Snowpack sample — Buffalo Mountain, Silverthorne, Colorado, USA (2/22/26, 2:02 PM MST)
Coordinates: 39.622, -106.113
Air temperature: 33 °F
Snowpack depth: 63 cm
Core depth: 40 cm
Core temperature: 26.6 °F
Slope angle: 11°, slope face: 116°
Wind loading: low
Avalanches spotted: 0
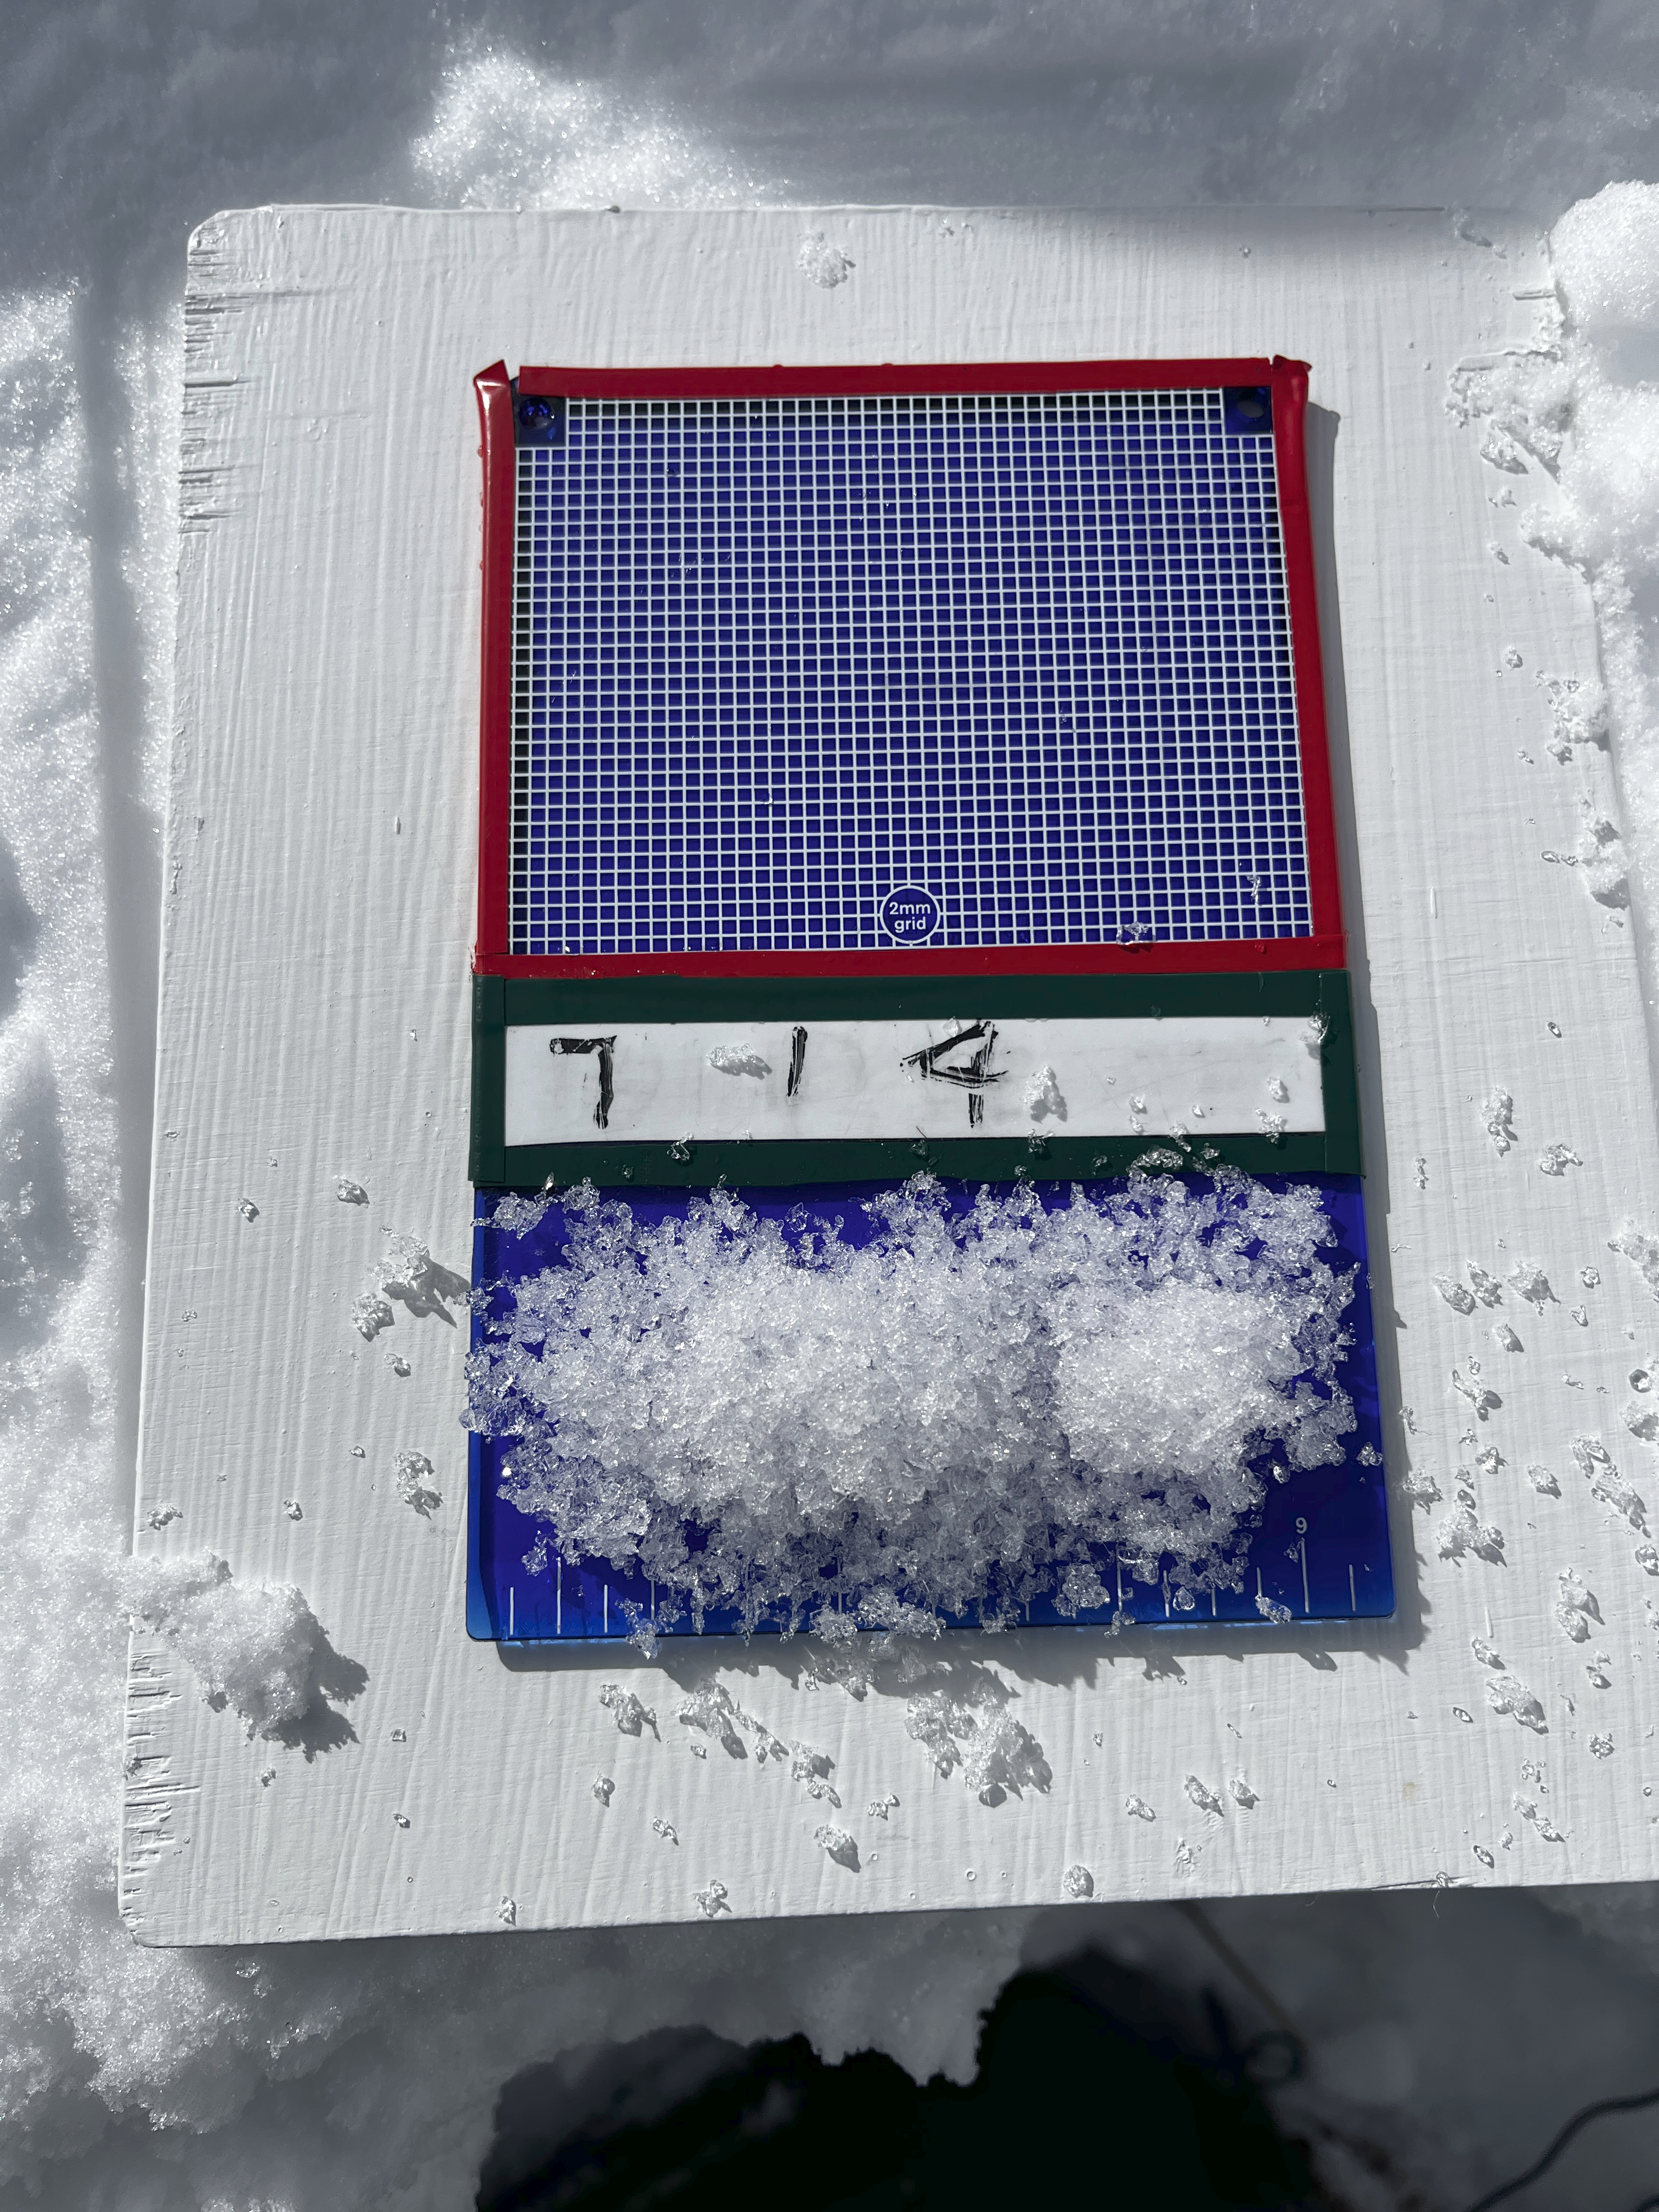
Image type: crystal_card
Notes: In a firebreak similar to site 1, minimal wind loading with no spotted avalanches (not many faces in view though)